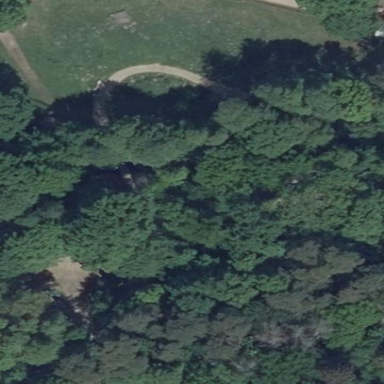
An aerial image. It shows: Park.